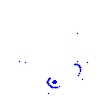
Particle: kaon